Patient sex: F
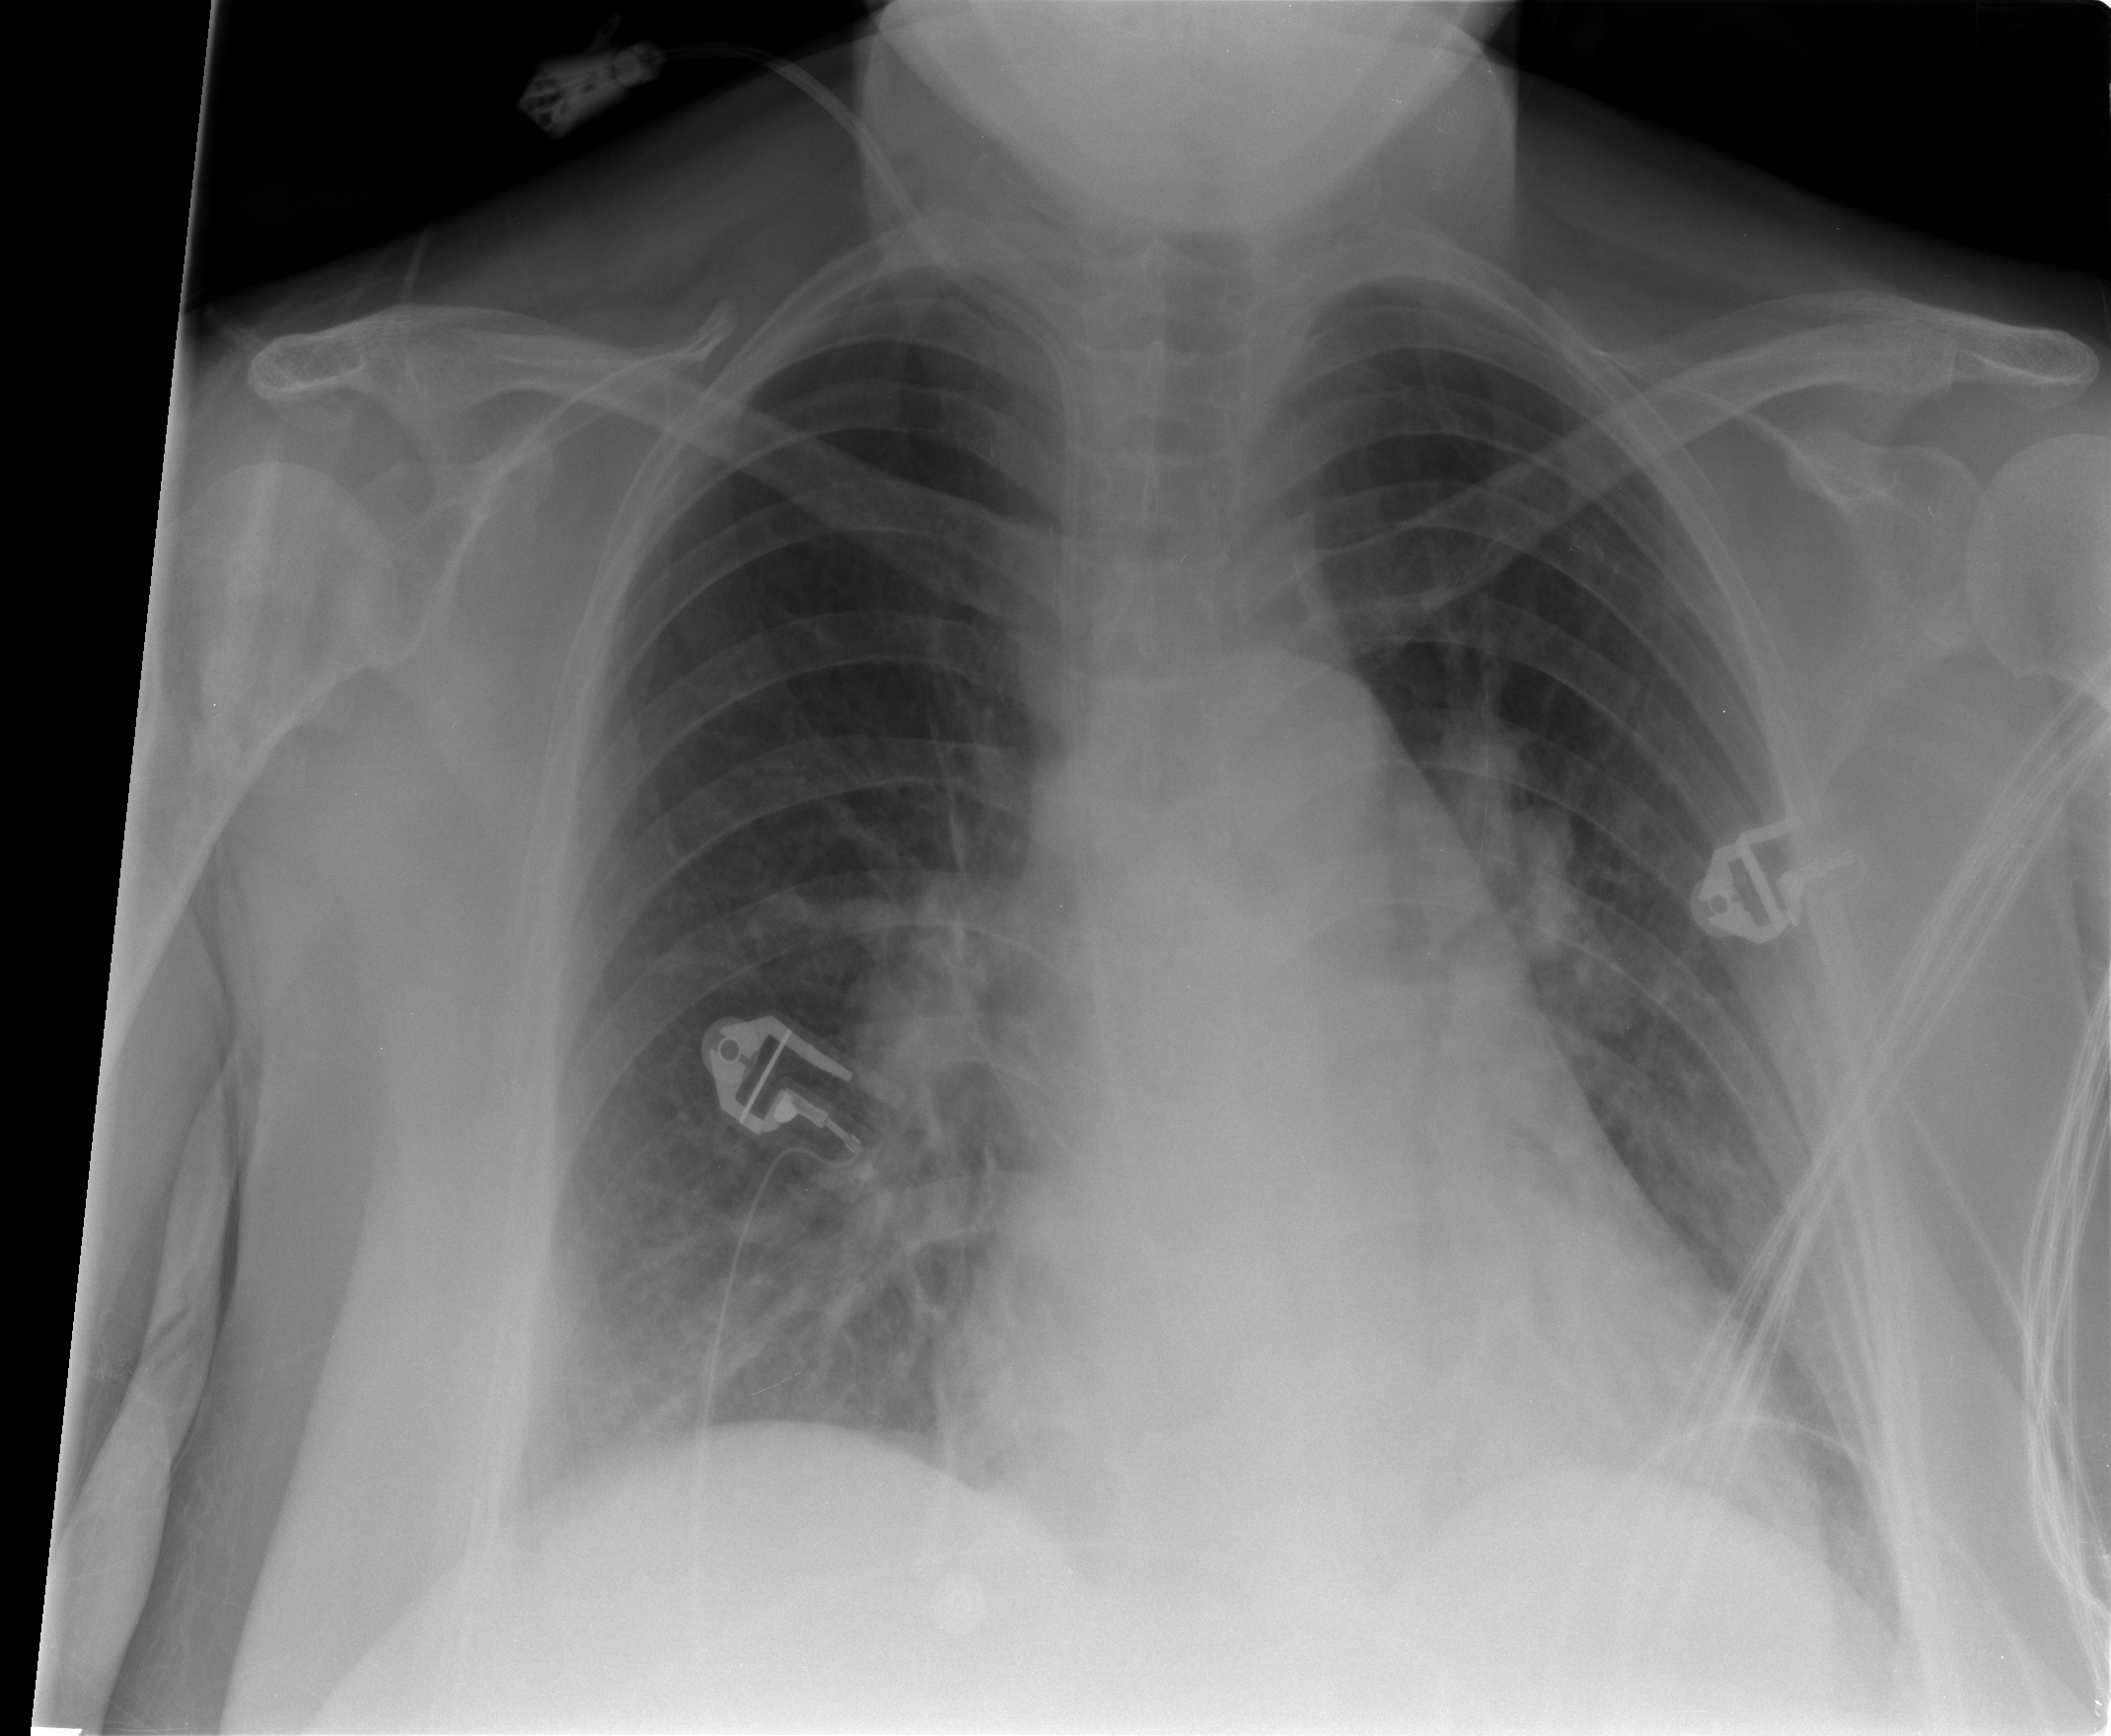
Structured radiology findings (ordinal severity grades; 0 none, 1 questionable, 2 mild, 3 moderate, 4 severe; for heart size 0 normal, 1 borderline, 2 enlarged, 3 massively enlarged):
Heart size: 2
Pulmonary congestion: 1
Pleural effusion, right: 0
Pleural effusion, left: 0
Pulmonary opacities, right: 0
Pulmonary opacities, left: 0
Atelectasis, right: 1
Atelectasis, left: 0